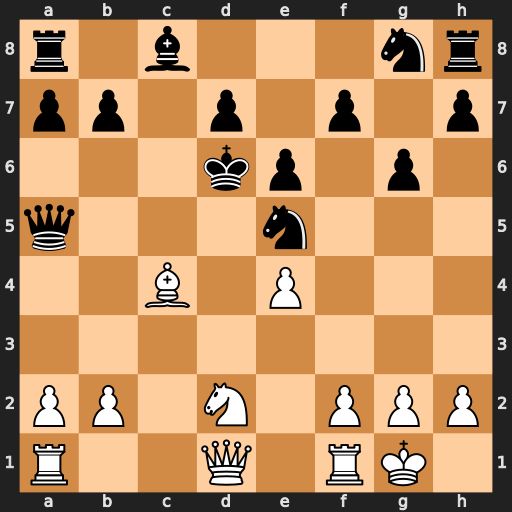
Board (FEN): r1b3nr/pp1p1p1p/3kp1p1/q3n3/2B1P3/8/PP1N1PPP/R2Q1RK1
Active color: w
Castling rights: -
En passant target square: -
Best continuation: Nb3+ Ke7 Nxa5